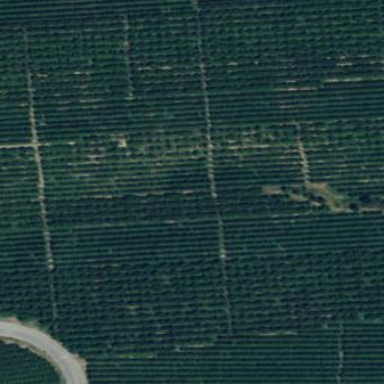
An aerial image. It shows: Orchard.